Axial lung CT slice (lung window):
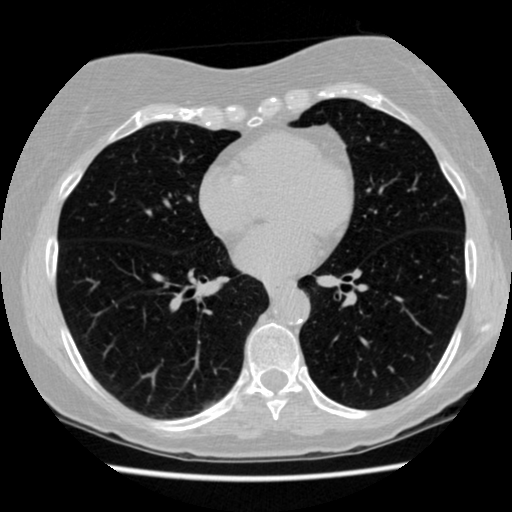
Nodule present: no